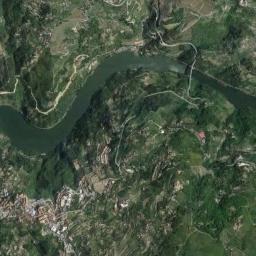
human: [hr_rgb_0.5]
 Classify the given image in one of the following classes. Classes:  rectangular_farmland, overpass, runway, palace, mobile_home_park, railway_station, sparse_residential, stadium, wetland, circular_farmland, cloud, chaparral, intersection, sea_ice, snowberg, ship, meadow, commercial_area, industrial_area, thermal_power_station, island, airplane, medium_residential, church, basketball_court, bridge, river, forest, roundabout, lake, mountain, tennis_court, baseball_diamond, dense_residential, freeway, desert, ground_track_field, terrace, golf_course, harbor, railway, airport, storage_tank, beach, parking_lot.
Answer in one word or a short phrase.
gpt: river